Field crop: maize
Growth stage: 1
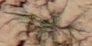
Species: lolium